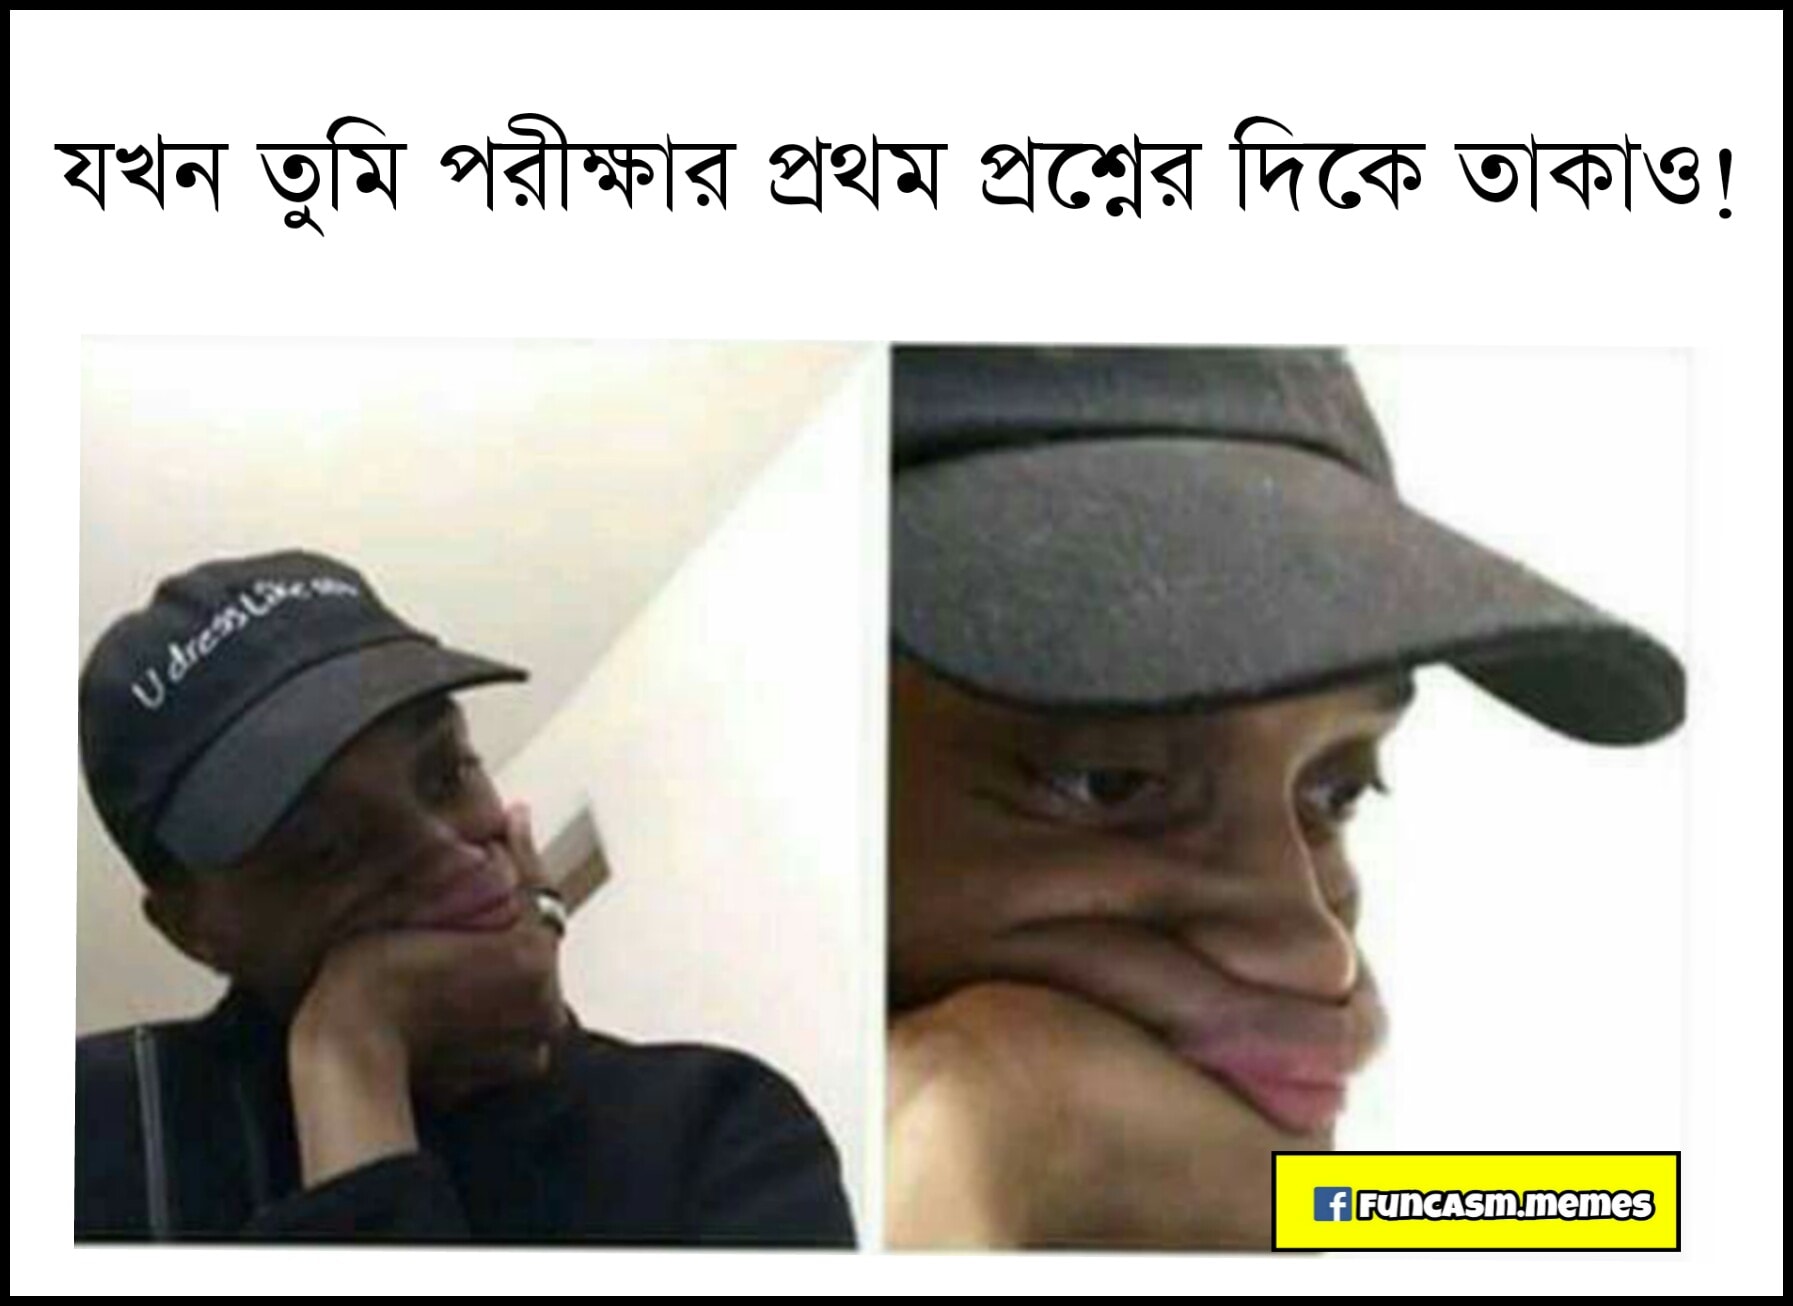
Text: যখন তুমি পরীক্ষার প্রথম প্রশ্নের দিকে তাকাও !
Label: Non Hate